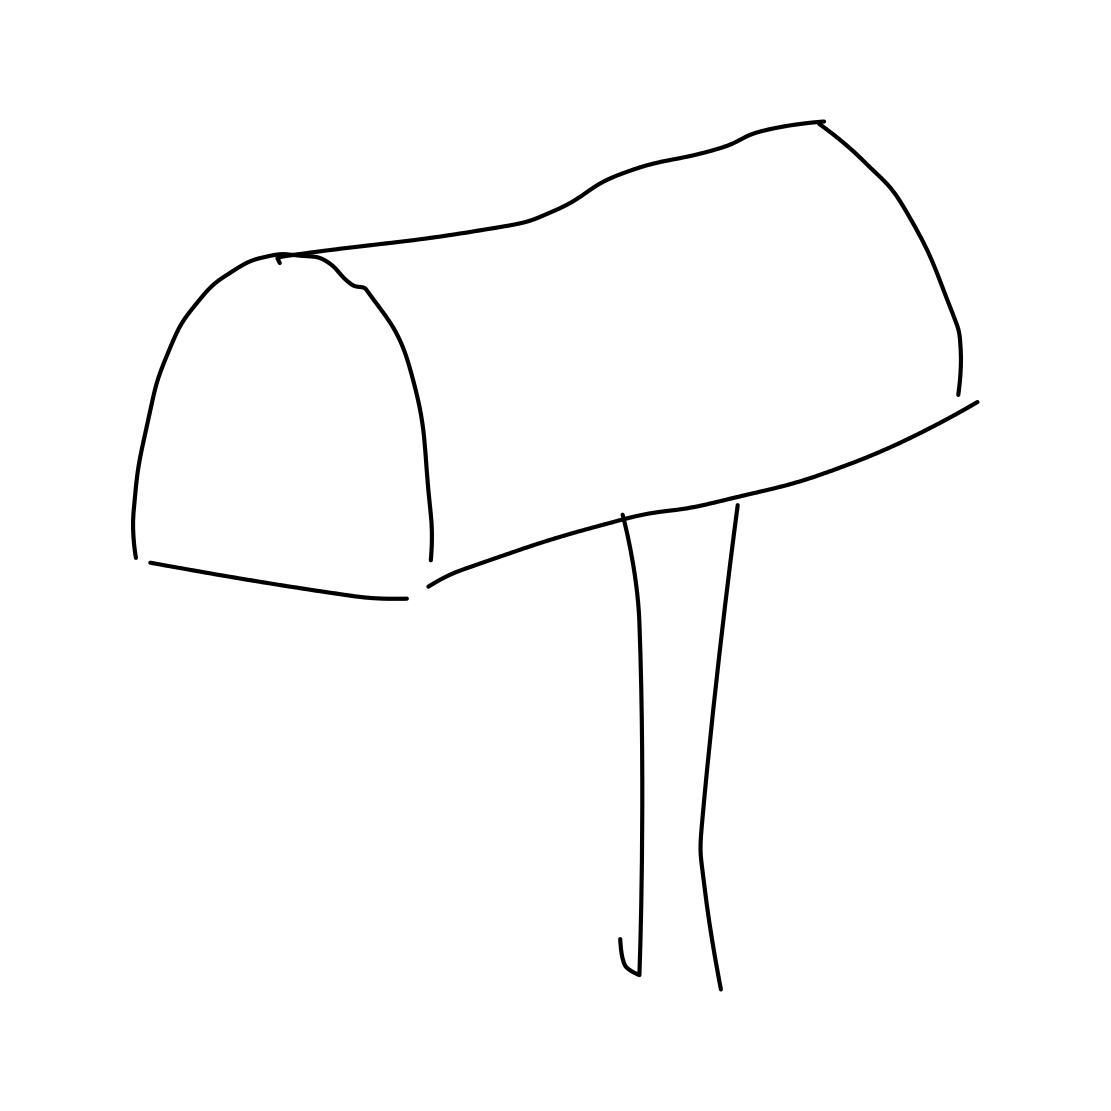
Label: mailbox